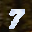
Label: 7